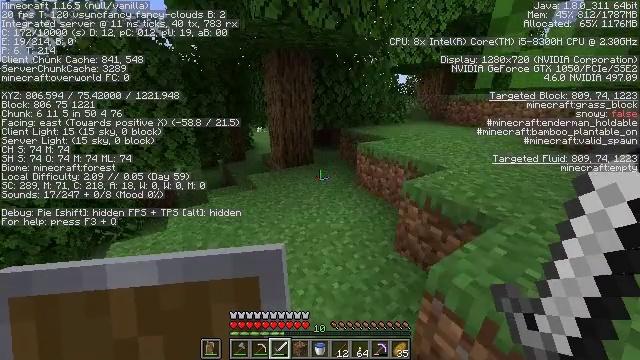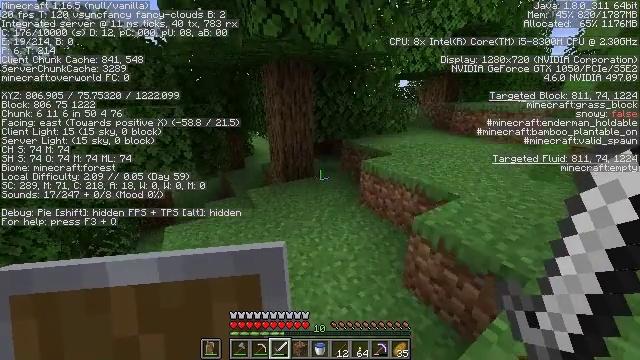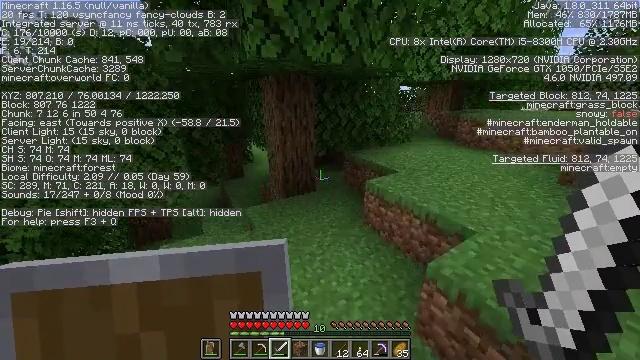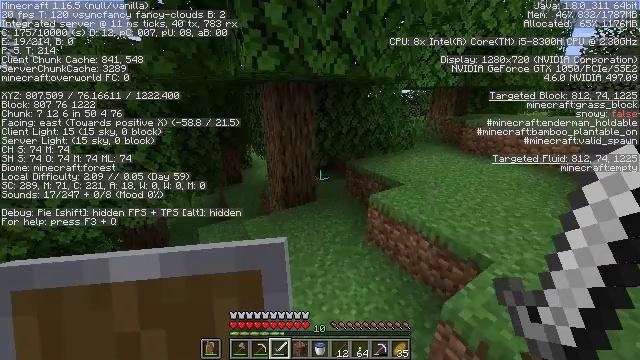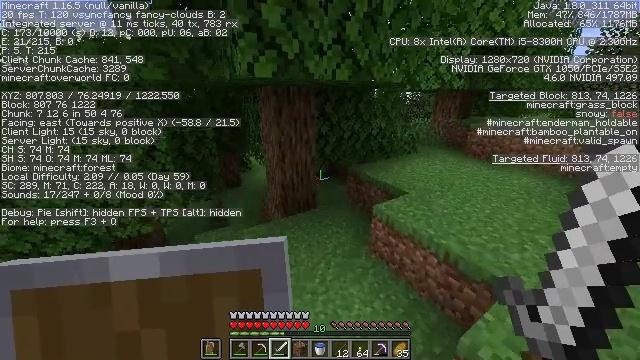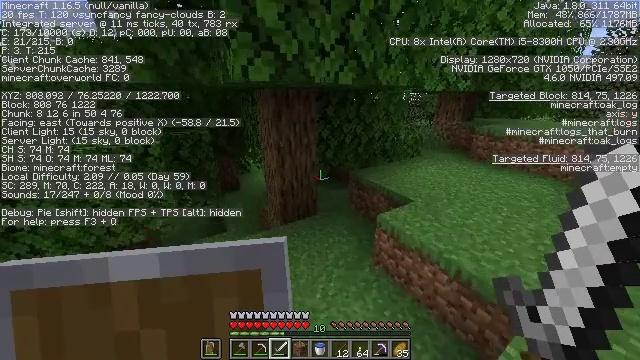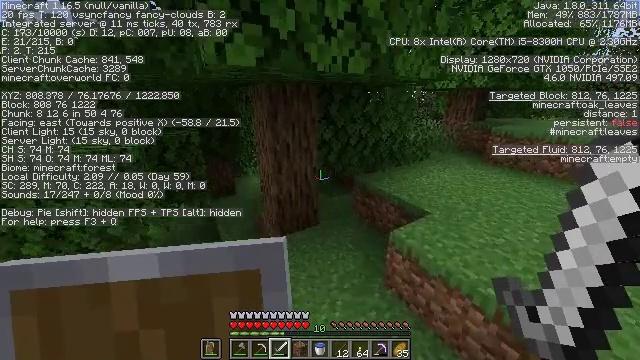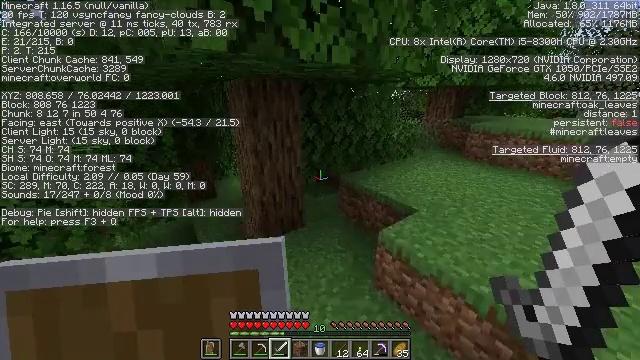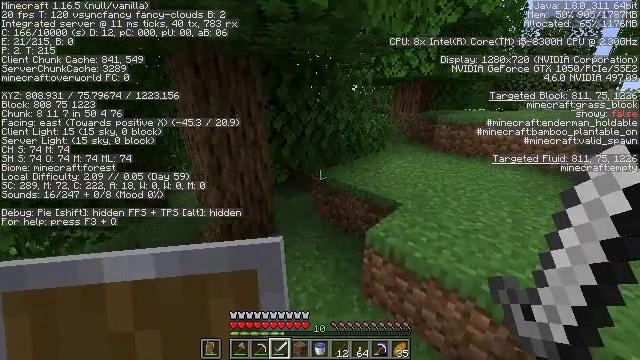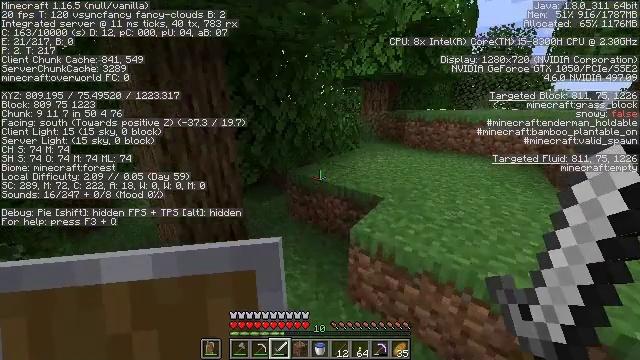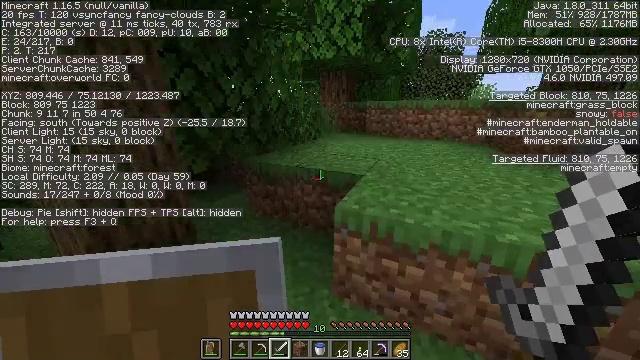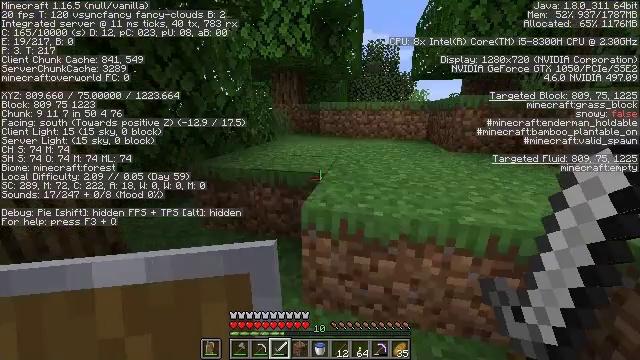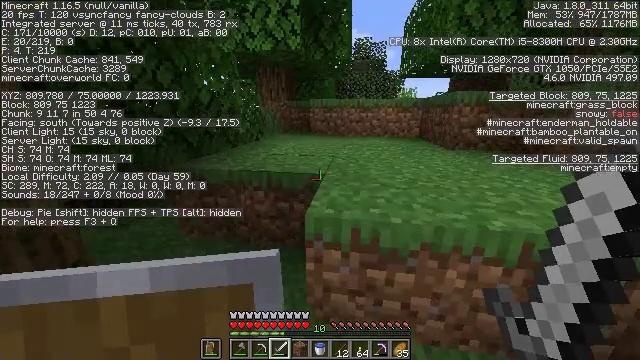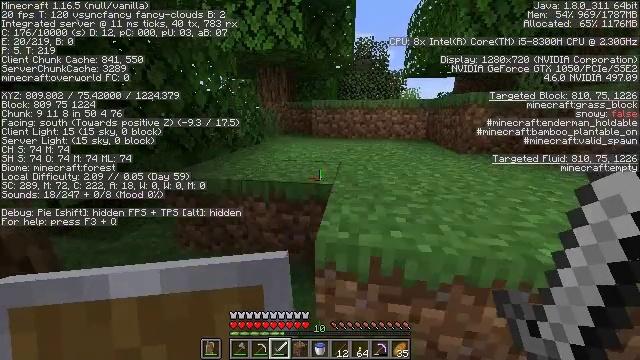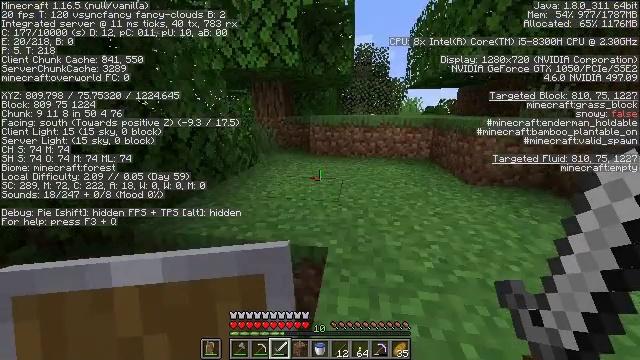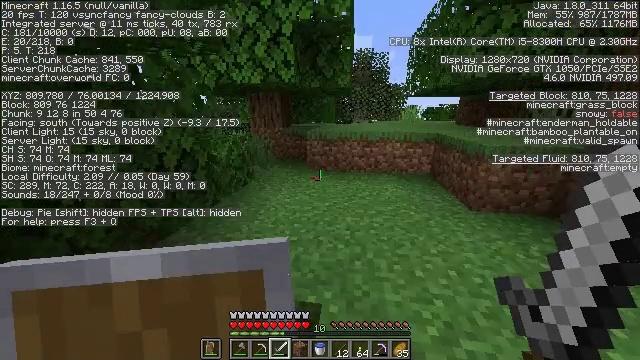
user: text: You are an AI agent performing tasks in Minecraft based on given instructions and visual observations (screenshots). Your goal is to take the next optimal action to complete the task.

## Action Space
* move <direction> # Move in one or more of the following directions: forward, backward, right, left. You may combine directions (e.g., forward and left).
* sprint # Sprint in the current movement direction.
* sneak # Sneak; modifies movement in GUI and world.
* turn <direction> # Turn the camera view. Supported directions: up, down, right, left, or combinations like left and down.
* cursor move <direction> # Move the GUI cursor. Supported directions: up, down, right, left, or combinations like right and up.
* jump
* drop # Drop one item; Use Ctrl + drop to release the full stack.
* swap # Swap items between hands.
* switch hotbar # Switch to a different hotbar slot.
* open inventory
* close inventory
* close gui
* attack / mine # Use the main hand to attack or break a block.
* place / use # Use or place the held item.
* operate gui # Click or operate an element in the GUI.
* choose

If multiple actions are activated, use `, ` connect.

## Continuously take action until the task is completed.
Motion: motion action
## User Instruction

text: Break the yellow bed.
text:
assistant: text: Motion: move forward, sprint, jump
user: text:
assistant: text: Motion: move forward, sprint, jump
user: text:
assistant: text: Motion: move forward, sprint, jump
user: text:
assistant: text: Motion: move forward, sprint, jump
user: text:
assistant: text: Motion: move forward, sprint, jump
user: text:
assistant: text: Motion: move forward, sprint, jump
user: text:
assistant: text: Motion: move forward, turn right, jump
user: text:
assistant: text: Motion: move forward, turn right, jump
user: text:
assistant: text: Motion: move forward, turn right and up, jump
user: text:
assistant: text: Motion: move forward, turn right and up
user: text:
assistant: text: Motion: move forward and move right, turn right and up
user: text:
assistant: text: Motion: move forward and move right, turn right
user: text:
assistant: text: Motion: move forward and move right, jump
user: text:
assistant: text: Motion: move forward and move right, jump
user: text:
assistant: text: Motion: move forward and move right, jump
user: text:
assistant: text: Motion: move forward and move right, jump
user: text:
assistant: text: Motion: move forward and move right, jump
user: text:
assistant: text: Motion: move forward and move right
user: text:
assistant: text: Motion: move forward and move right
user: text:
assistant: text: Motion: move forward and move right
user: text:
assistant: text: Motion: move forward and move right
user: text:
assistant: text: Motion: move forward and move right, turn left
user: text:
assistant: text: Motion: move forward and move right, sprint, turn left
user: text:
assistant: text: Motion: move forward and move right, sprint
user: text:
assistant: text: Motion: move forward, sprint
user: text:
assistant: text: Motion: move forward, sprint
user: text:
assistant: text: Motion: move forward, sprint
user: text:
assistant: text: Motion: move forward, sprint, jump
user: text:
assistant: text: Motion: move forward, sprint, jump
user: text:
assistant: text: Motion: move forward, sprint, jump